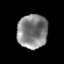
Tissue: prostate
Cell type: Epithelial cells
Senescence score: 0.2568
Nuclear area (px): 1007
Mean DAPI intensity: 130.949